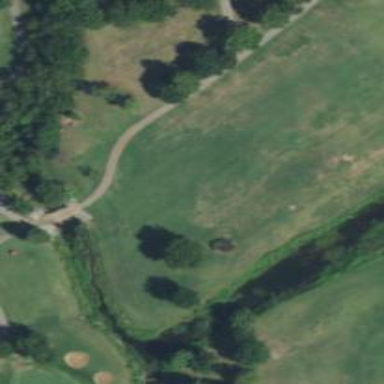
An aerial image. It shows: View of golf hole.